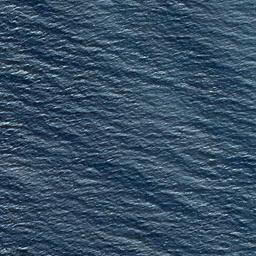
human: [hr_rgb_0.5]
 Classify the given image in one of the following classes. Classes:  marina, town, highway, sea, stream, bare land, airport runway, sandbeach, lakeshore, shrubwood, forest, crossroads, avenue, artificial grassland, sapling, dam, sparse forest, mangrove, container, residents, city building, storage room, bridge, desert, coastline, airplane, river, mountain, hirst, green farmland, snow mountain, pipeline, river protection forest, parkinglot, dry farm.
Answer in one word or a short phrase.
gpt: sea